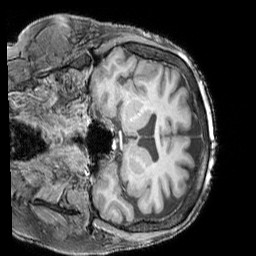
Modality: T1w
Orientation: coronal
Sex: female
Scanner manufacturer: siemens
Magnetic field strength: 3 T
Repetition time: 2.3 s
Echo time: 0.00226 s